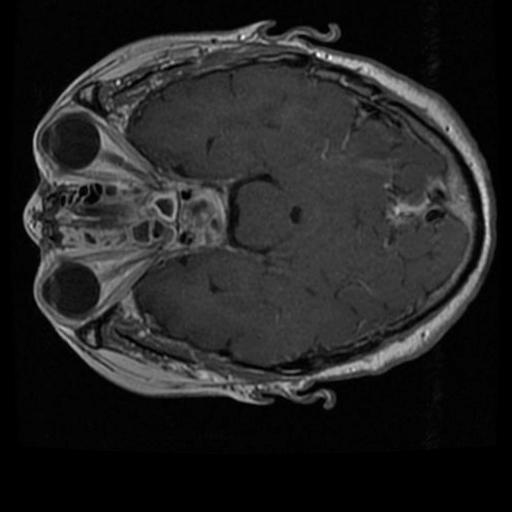
Label: brain_tumor